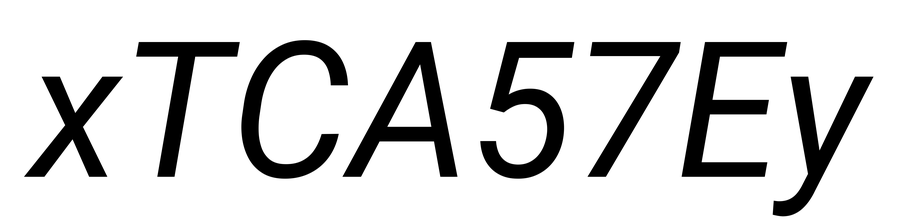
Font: Roboto-Italic_Italic